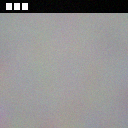
Screen state: on